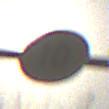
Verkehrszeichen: Geschwindigkeit10
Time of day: MorningAfternoon
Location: Outdoor (Nature)
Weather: PartlyCloudy
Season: Winter
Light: Natural